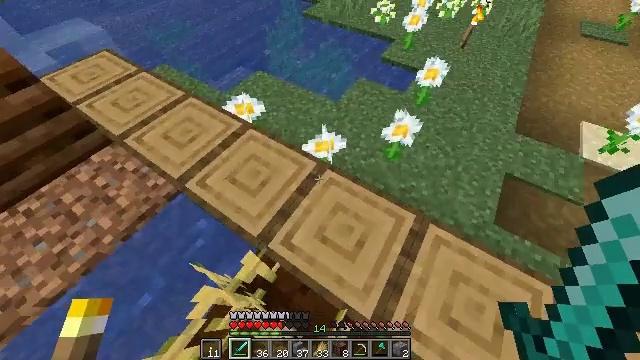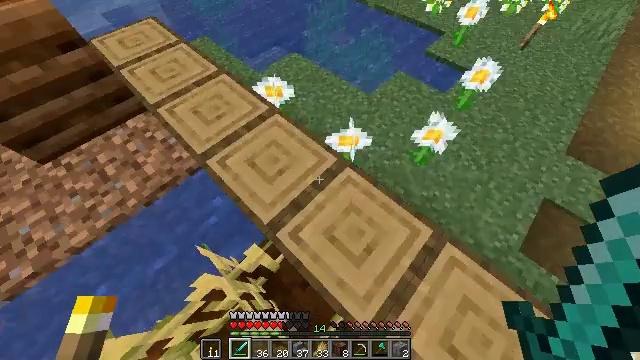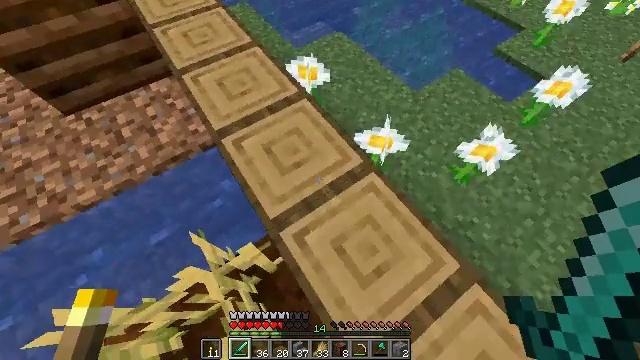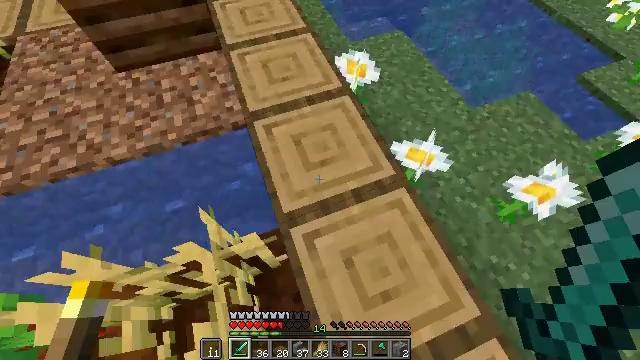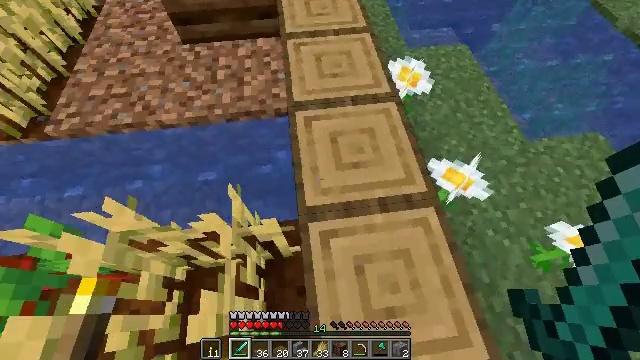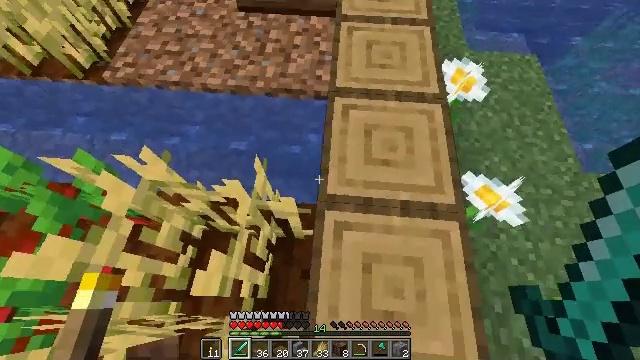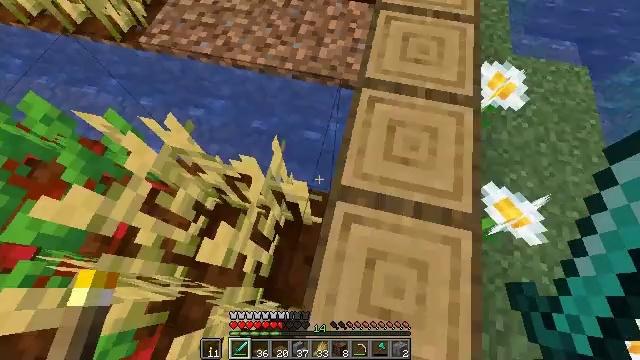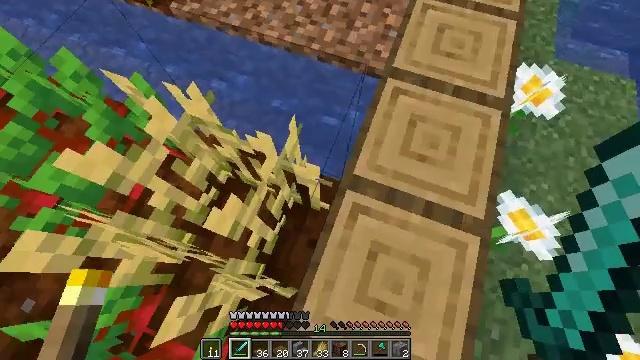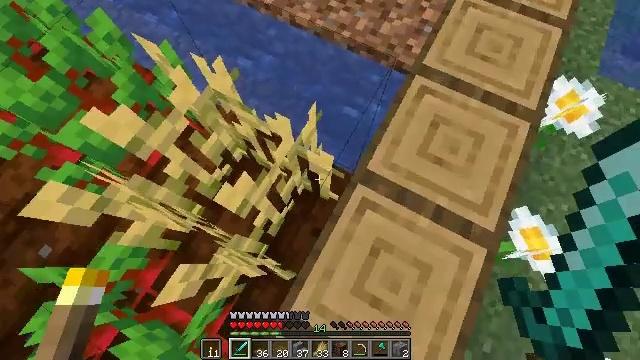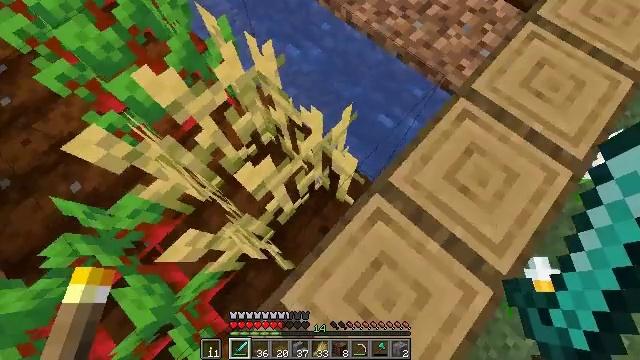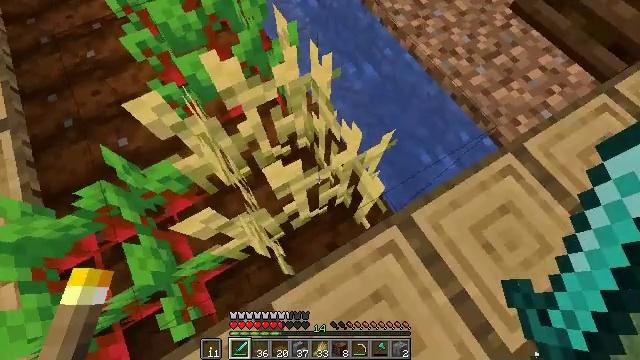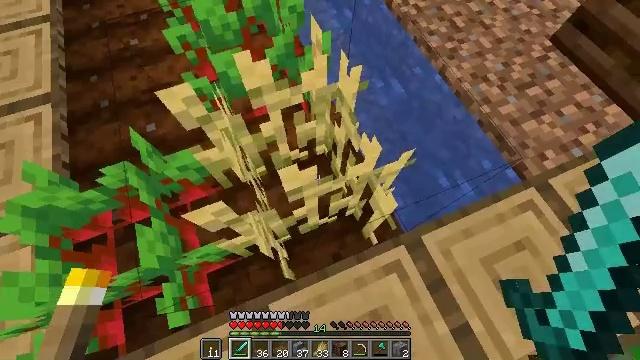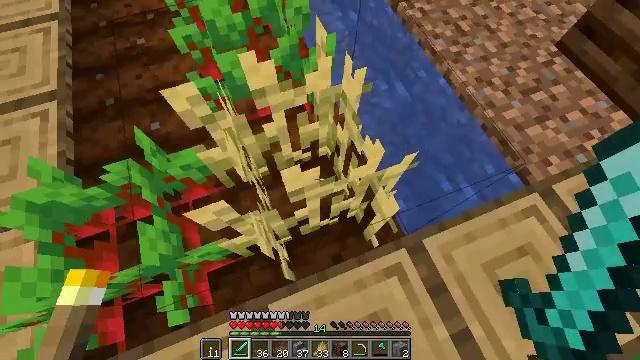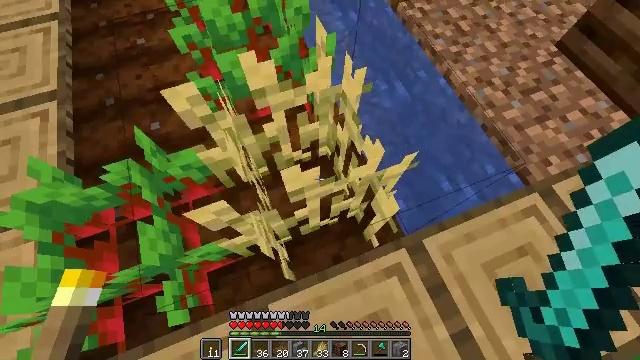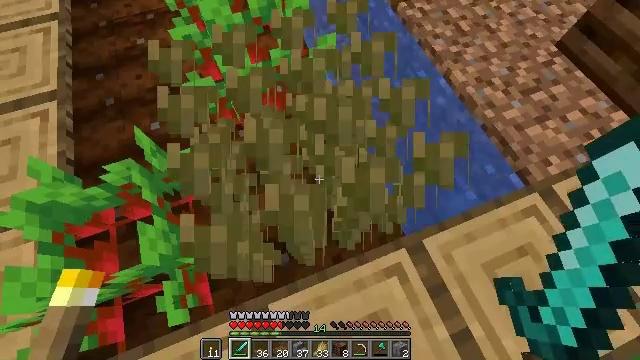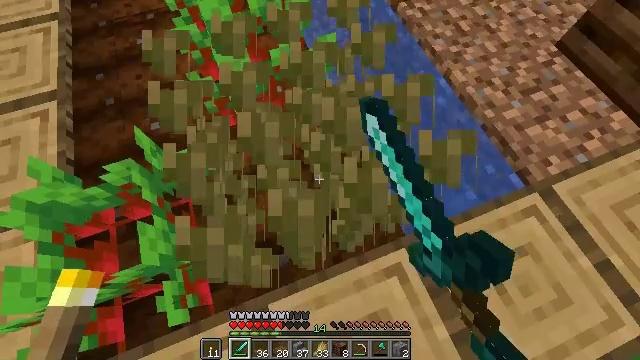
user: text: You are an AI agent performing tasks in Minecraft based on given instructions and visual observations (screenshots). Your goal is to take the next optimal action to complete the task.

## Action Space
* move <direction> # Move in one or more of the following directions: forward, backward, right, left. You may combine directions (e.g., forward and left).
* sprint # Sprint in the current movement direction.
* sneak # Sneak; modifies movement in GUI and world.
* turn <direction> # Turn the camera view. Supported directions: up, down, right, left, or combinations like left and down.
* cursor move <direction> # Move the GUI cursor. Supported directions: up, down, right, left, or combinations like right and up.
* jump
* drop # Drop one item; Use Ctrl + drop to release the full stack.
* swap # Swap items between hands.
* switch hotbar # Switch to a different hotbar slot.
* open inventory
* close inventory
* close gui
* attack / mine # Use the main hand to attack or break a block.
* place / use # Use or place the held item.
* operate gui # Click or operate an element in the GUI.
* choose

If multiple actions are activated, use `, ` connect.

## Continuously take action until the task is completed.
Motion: motion action
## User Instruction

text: Destroy the wheat to collect it.
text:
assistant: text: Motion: turn left and down
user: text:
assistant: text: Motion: turn left and down
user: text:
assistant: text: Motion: turn left
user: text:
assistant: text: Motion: turn left
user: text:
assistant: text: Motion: turn left and down
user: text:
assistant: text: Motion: turn left and down
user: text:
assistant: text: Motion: turn left and down
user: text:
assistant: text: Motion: turn left and down
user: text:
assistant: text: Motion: turn left
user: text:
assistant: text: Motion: turn left and up
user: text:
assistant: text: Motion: turn left and up
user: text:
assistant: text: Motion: turn left
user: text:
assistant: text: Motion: no_op
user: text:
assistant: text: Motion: attack / mine
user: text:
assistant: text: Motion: attack / mine
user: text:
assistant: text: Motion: attack / mine
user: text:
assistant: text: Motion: no_op
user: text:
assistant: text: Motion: no_op
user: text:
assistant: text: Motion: no_op
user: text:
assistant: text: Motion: no_op
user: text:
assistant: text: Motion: no_op
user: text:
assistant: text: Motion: no_op
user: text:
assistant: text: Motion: no_op
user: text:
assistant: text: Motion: no_op
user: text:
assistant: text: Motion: no_op
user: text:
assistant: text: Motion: no_op
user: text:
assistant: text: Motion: no_op
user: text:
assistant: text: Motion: turn right
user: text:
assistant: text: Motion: turn right
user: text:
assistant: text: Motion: turn right